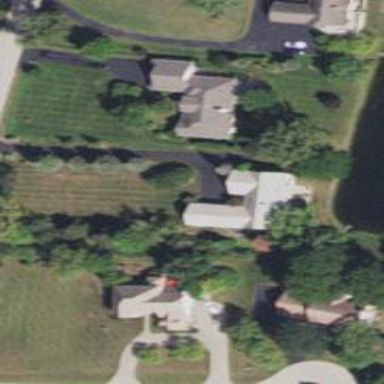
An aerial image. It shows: Driveway.